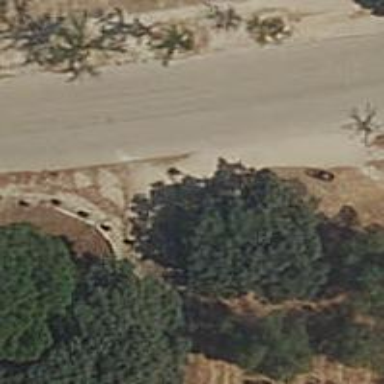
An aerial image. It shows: Compacted path road.